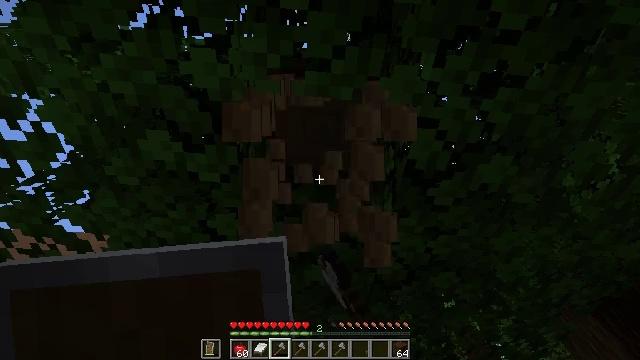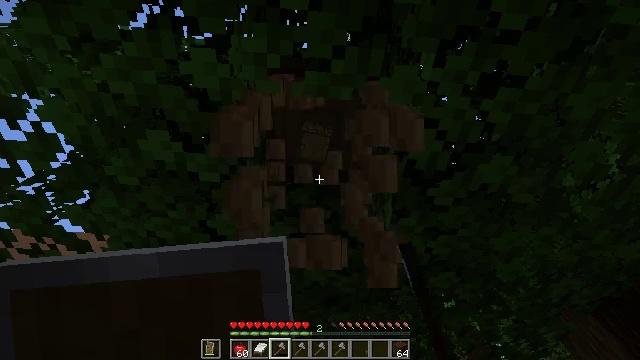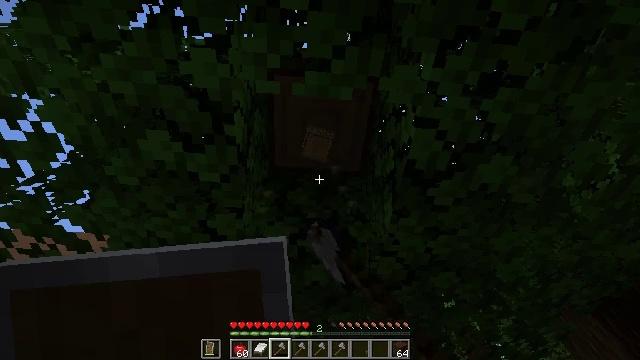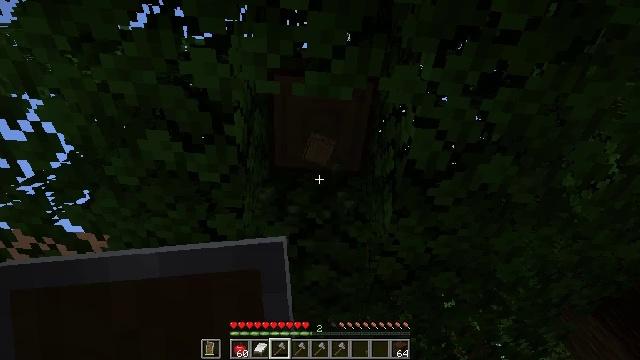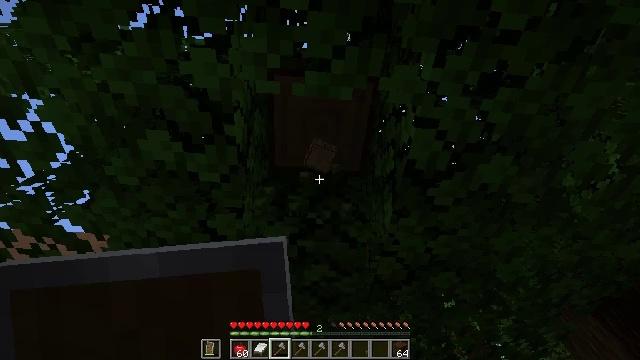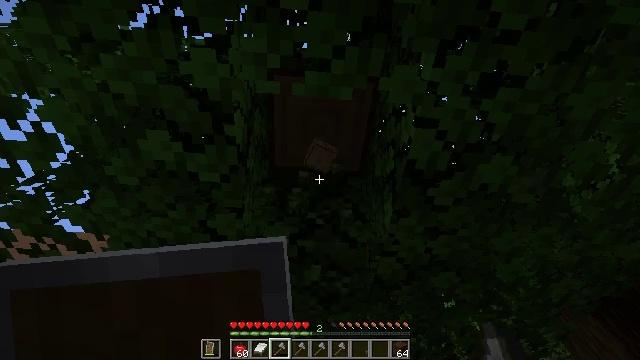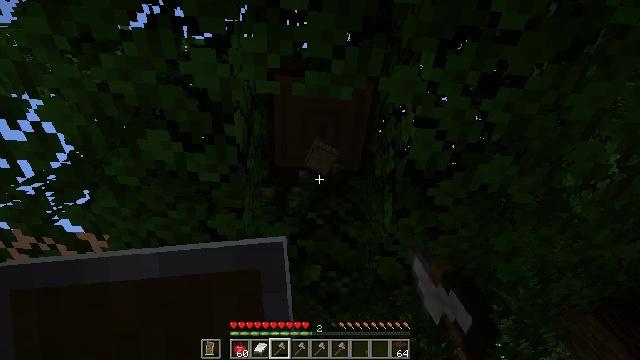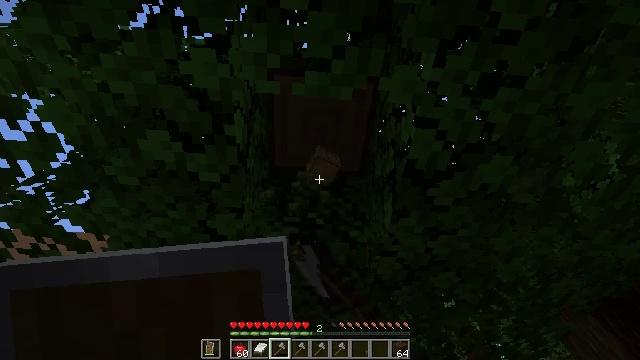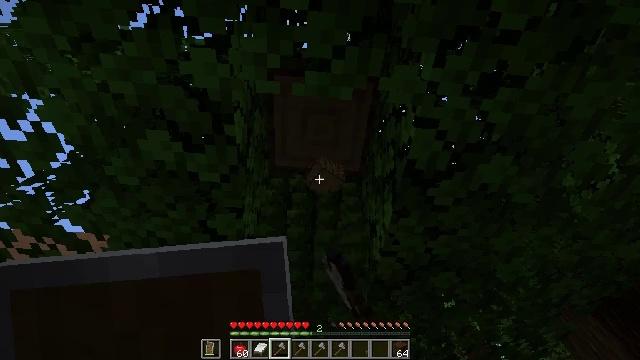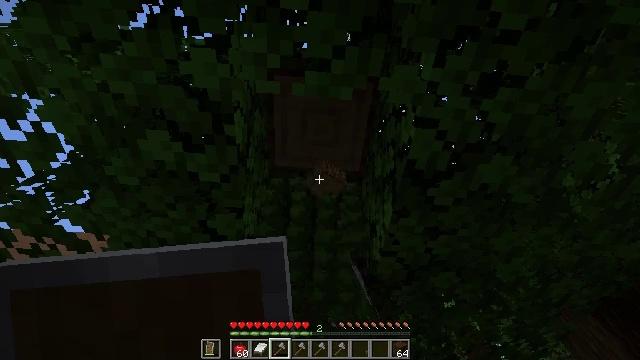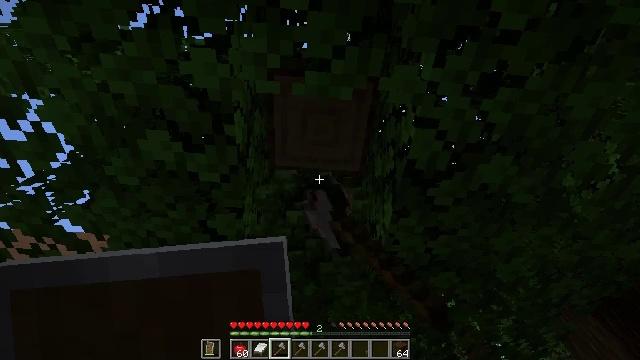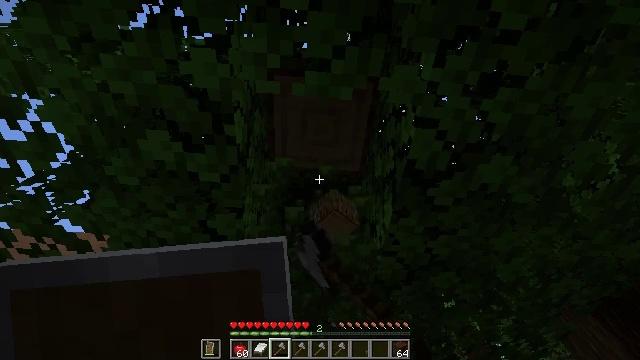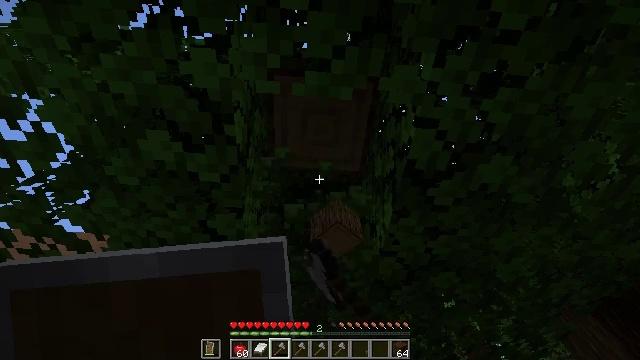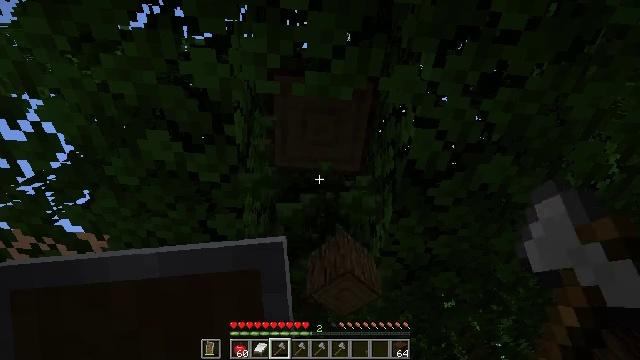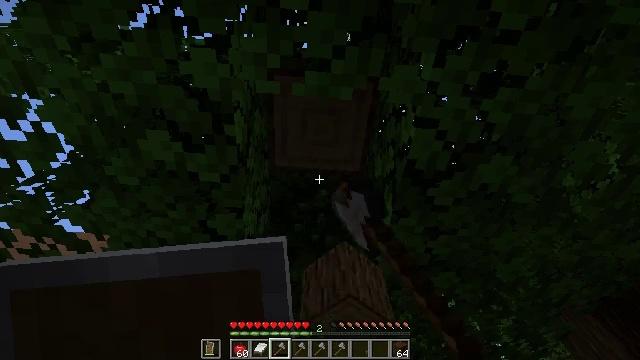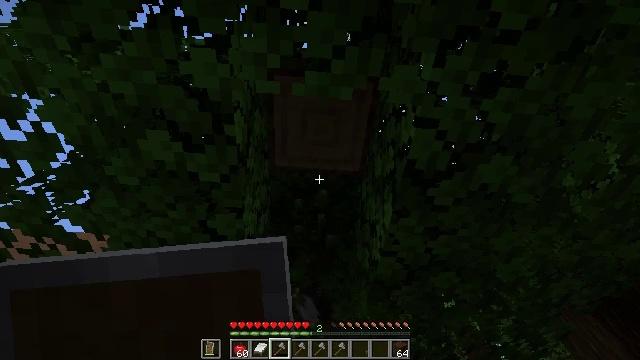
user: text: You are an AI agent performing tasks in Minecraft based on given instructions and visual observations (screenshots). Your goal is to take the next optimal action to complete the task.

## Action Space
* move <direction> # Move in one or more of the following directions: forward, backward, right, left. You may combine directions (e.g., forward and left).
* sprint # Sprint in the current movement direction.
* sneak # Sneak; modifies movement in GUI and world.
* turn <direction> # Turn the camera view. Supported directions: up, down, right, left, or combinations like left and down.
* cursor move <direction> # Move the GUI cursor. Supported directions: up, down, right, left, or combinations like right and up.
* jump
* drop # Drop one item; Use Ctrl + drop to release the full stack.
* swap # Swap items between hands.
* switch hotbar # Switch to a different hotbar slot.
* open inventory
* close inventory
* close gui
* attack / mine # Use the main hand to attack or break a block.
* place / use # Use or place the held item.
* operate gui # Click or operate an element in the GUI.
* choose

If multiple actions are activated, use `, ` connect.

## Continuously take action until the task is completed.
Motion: motion action
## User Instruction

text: Gather oak leaves by attacking.
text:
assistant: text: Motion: attack / mine
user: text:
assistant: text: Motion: attack / mine
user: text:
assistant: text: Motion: attack / mine
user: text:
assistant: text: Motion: attack / mine
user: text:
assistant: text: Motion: attack / mine
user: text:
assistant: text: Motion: attack / mine
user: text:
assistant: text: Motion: attack / mine
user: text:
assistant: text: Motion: attack / mine
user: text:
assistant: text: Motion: attack / mine
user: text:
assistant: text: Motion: attack / mine
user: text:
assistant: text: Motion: attack / mine
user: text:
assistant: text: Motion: attack / mine
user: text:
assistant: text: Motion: attack / mine
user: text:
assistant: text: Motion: attack / mine
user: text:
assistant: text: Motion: attack / mine
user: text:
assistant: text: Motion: attack / mine
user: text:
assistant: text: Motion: attack / mine
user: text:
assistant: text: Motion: attack / mine
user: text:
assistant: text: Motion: attack / mine
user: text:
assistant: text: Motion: attack / mine
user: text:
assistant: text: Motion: attack / mine
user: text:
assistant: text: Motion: no_op
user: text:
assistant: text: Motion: no_op
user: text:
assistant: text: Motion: no_op
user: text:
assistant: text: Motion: no_op